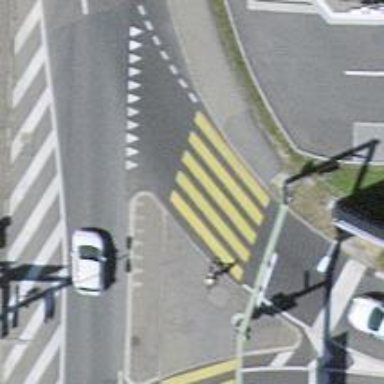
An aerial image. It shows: Kerb serving as barrier.